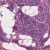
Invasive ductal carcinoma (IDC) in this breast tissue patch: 1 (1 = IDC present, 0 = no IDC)